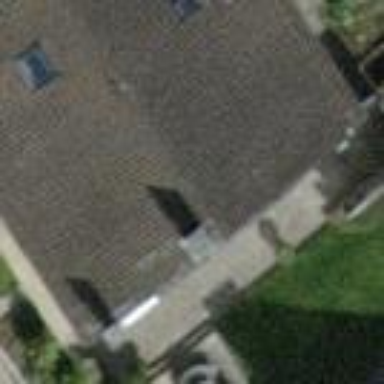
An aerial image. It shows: Terrace building.